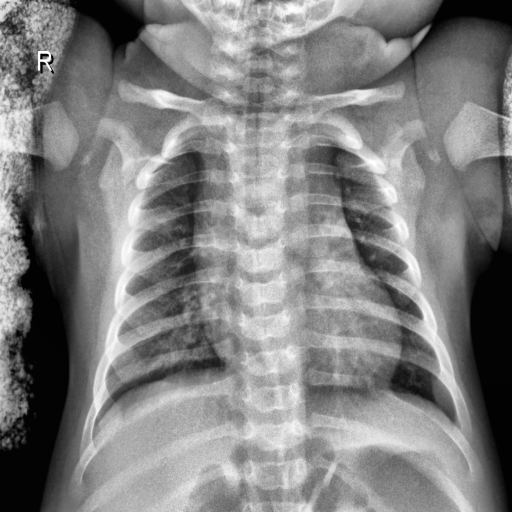
Finding: NORMAL